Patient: sex M, age 64
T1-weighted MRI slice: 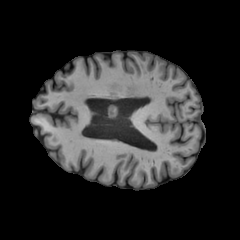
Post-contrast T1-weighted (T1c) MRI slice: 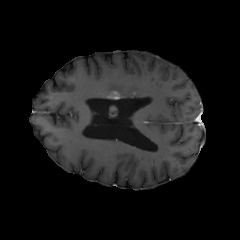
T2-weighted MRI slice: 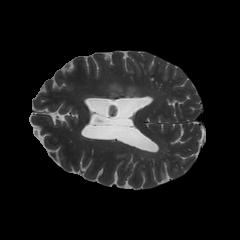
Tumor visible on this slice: yes
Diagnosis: Glioblastoma, IDH-wildtype
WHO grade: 4